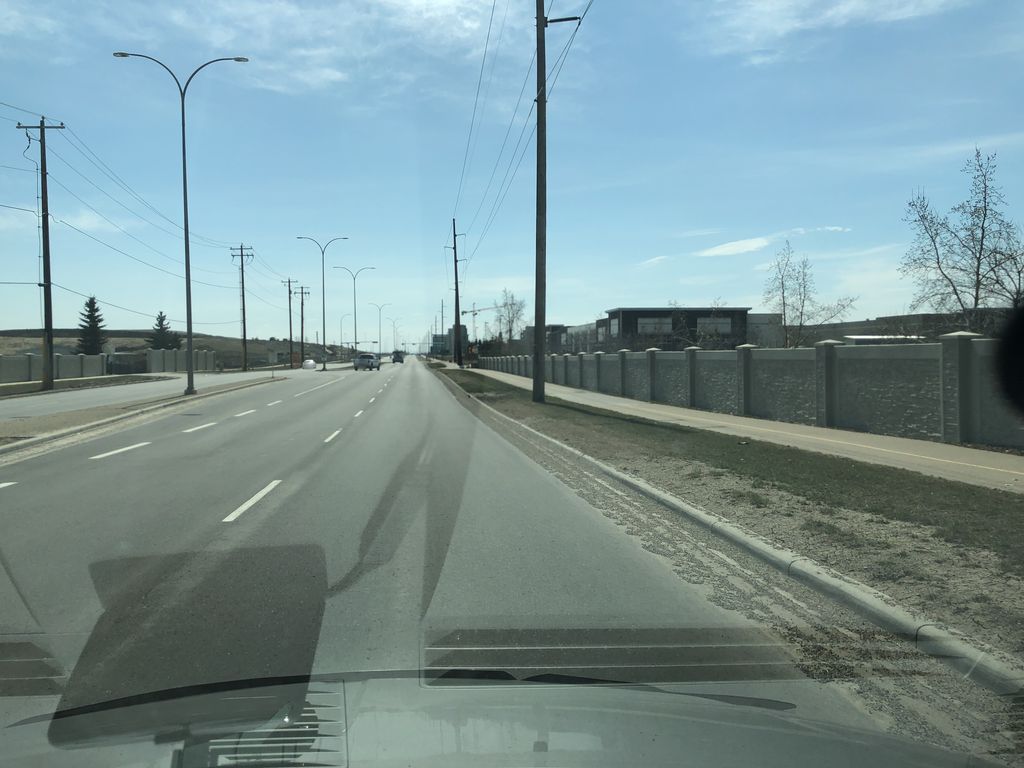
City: calgary